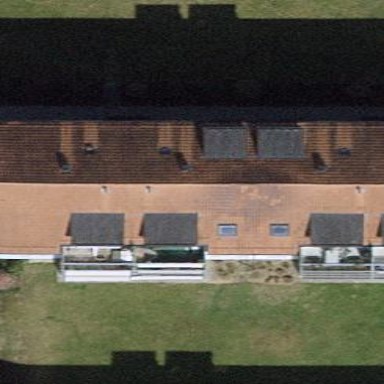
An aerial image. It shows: Building with tiled roof.